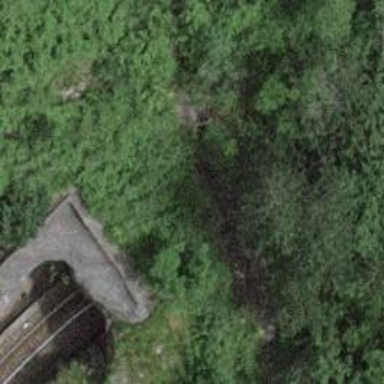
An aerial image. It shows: Narrow-gauge railway tunnel with electrified tracks and single track.